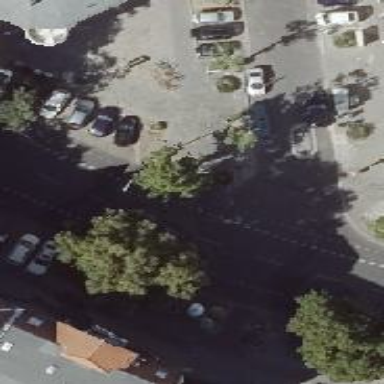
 featuring separate sidewalks for pedestrians and dedicated lanes for cyclists on both sides. There are separate parking spaces available on both sides of the road."